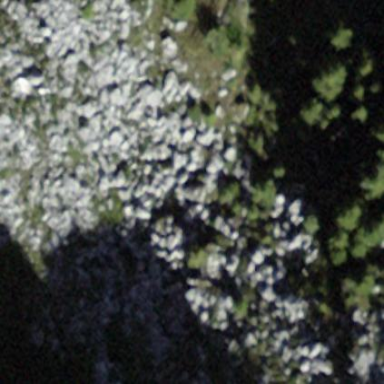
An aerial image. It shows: Natural scree.